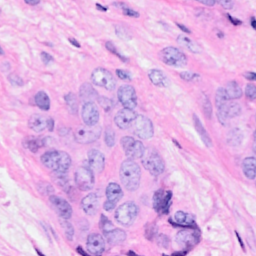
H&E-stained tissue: Breast